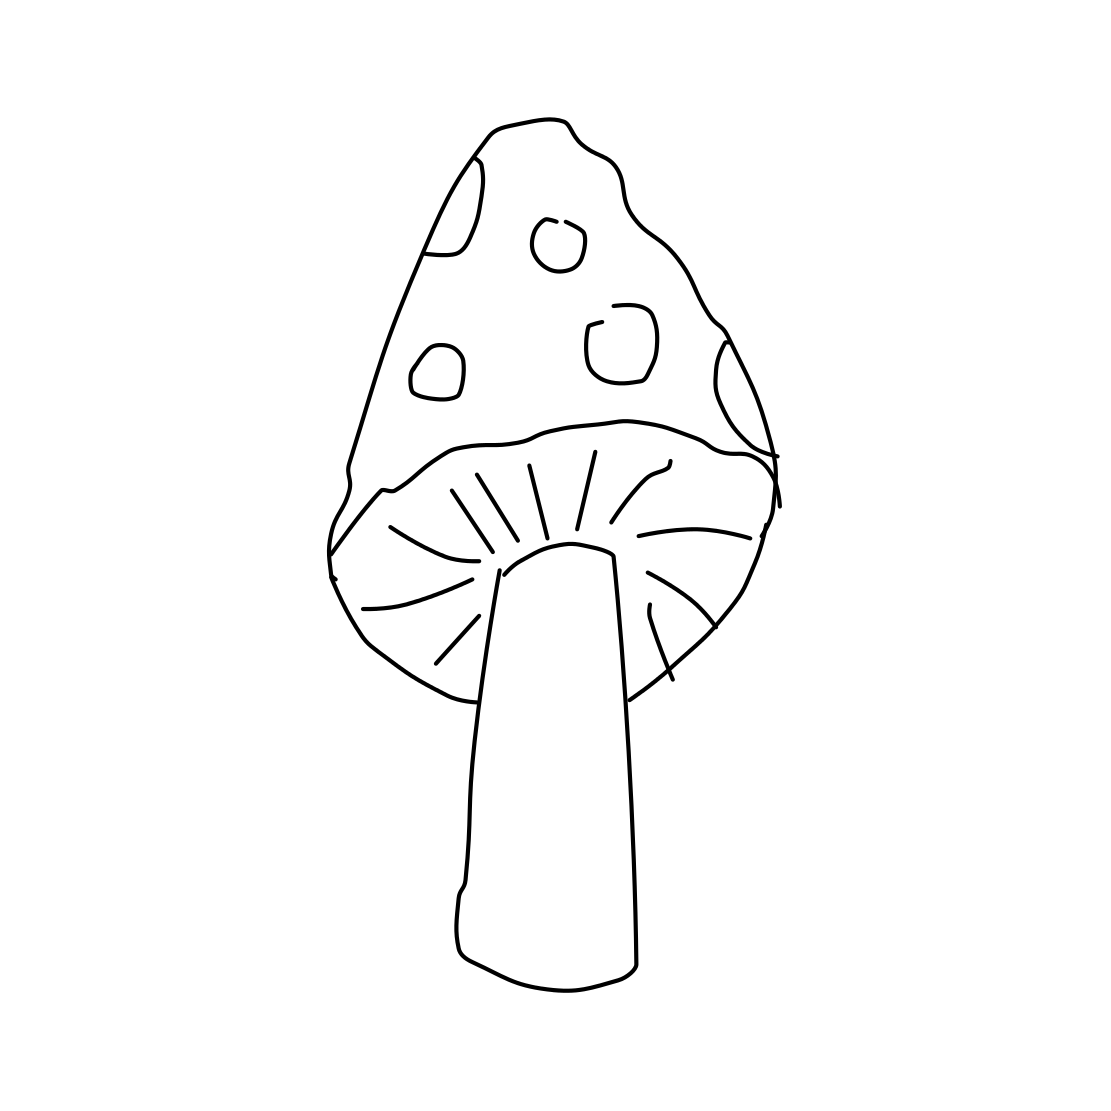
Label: mushroom